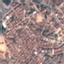
Land use / land cover class: Residential